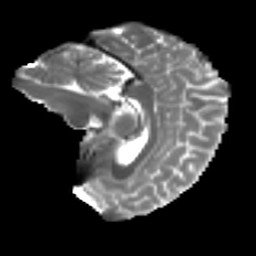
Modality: T2w
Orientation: sagittal
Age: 37
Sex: female
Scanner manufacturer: ge
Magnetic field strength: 3 T
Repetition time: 7.8 s
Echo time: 0.0607 s